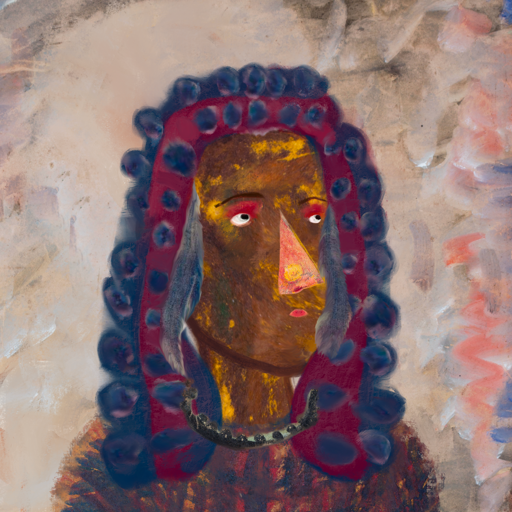
Background: Roy_Bahadur, Head And Neck Side: Comrade, Face Side: Irani, Bust: In_The_Sun, Hair Side: Hill_Girl, Head Accessory: Blank, Second Necklace: Blank, Necklace: Childish, Baby: Blank